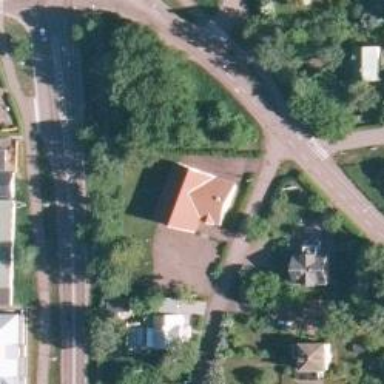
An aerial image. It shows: Church which is place of worship.